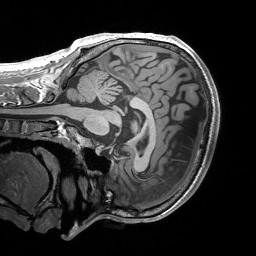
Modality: T1w
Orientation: sagittal
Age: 22